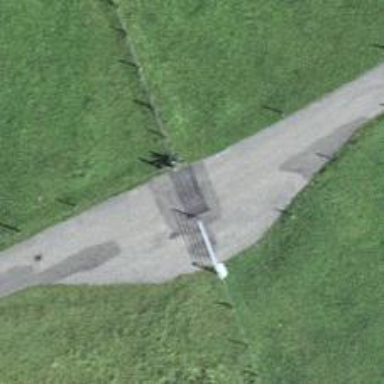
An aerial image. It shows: Cattle grid barrier.